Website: apple
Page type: billing-address
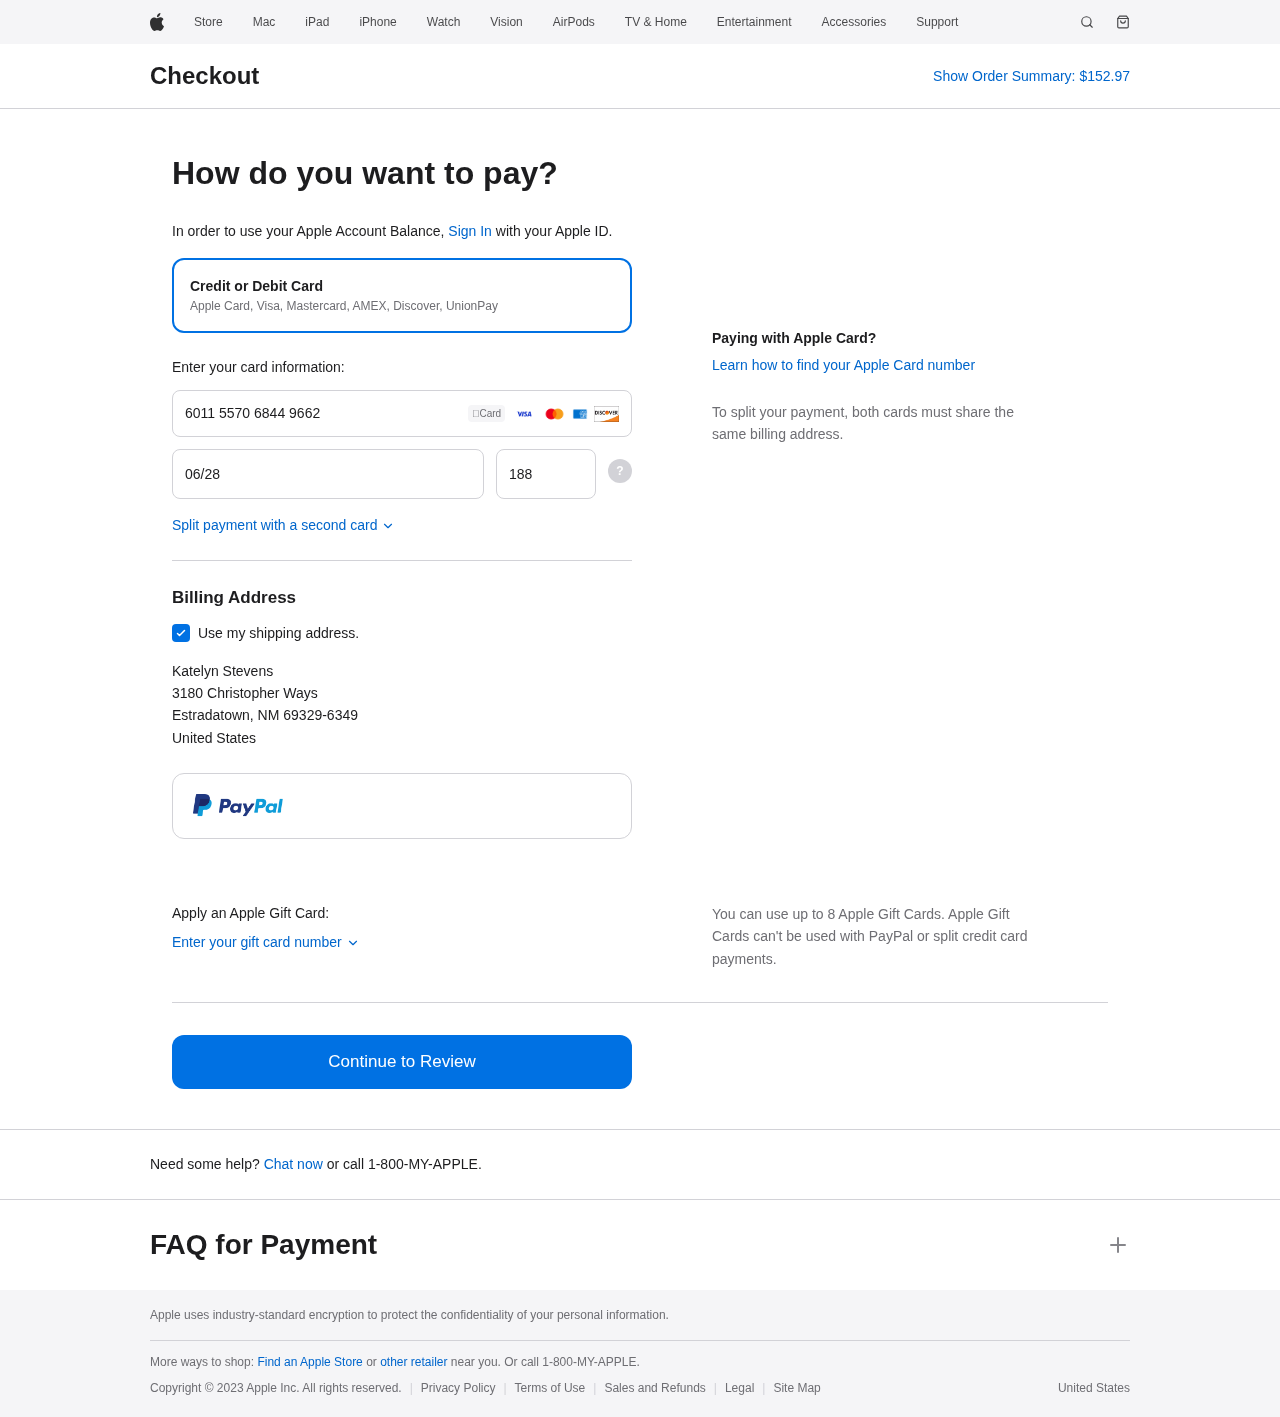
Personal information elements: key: PII_CARD_CVV
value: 188
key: PII_CARD_EXPIRY
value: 06/28
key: PII_CARD_NUMBER
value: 6011 5570 6844 9662
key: PII_CITY
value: Estradatown
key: PII_COUNTRY
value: United States
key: PII_FULLNAME
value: Katelyn Stevens
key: PII_POSTCODE_FULL
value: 69329-6349
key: PII_STATE_ABBR
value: NM
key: PII_STREET
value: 3180 Christopher Ways
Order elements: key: ORDER_TOTAL
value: $152.97